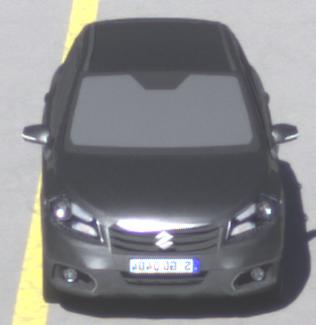
Make: Suzuki
Model: SX4 S-Cross 1.6
Detailed model: SX4 (II) S-Cross
Model produced from: 2013/10
Model produced until: 2015/08
Doors: 5
Color: gray
Road condition: dry road
Daytime: morning or afternoon
Contrast: high contrast